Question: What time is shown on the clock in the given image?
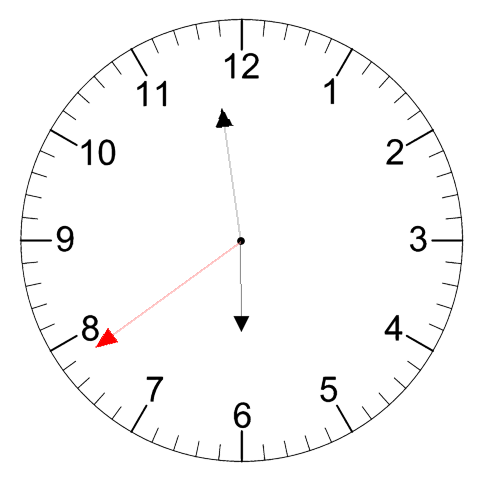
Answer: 05:58:39